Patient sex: M
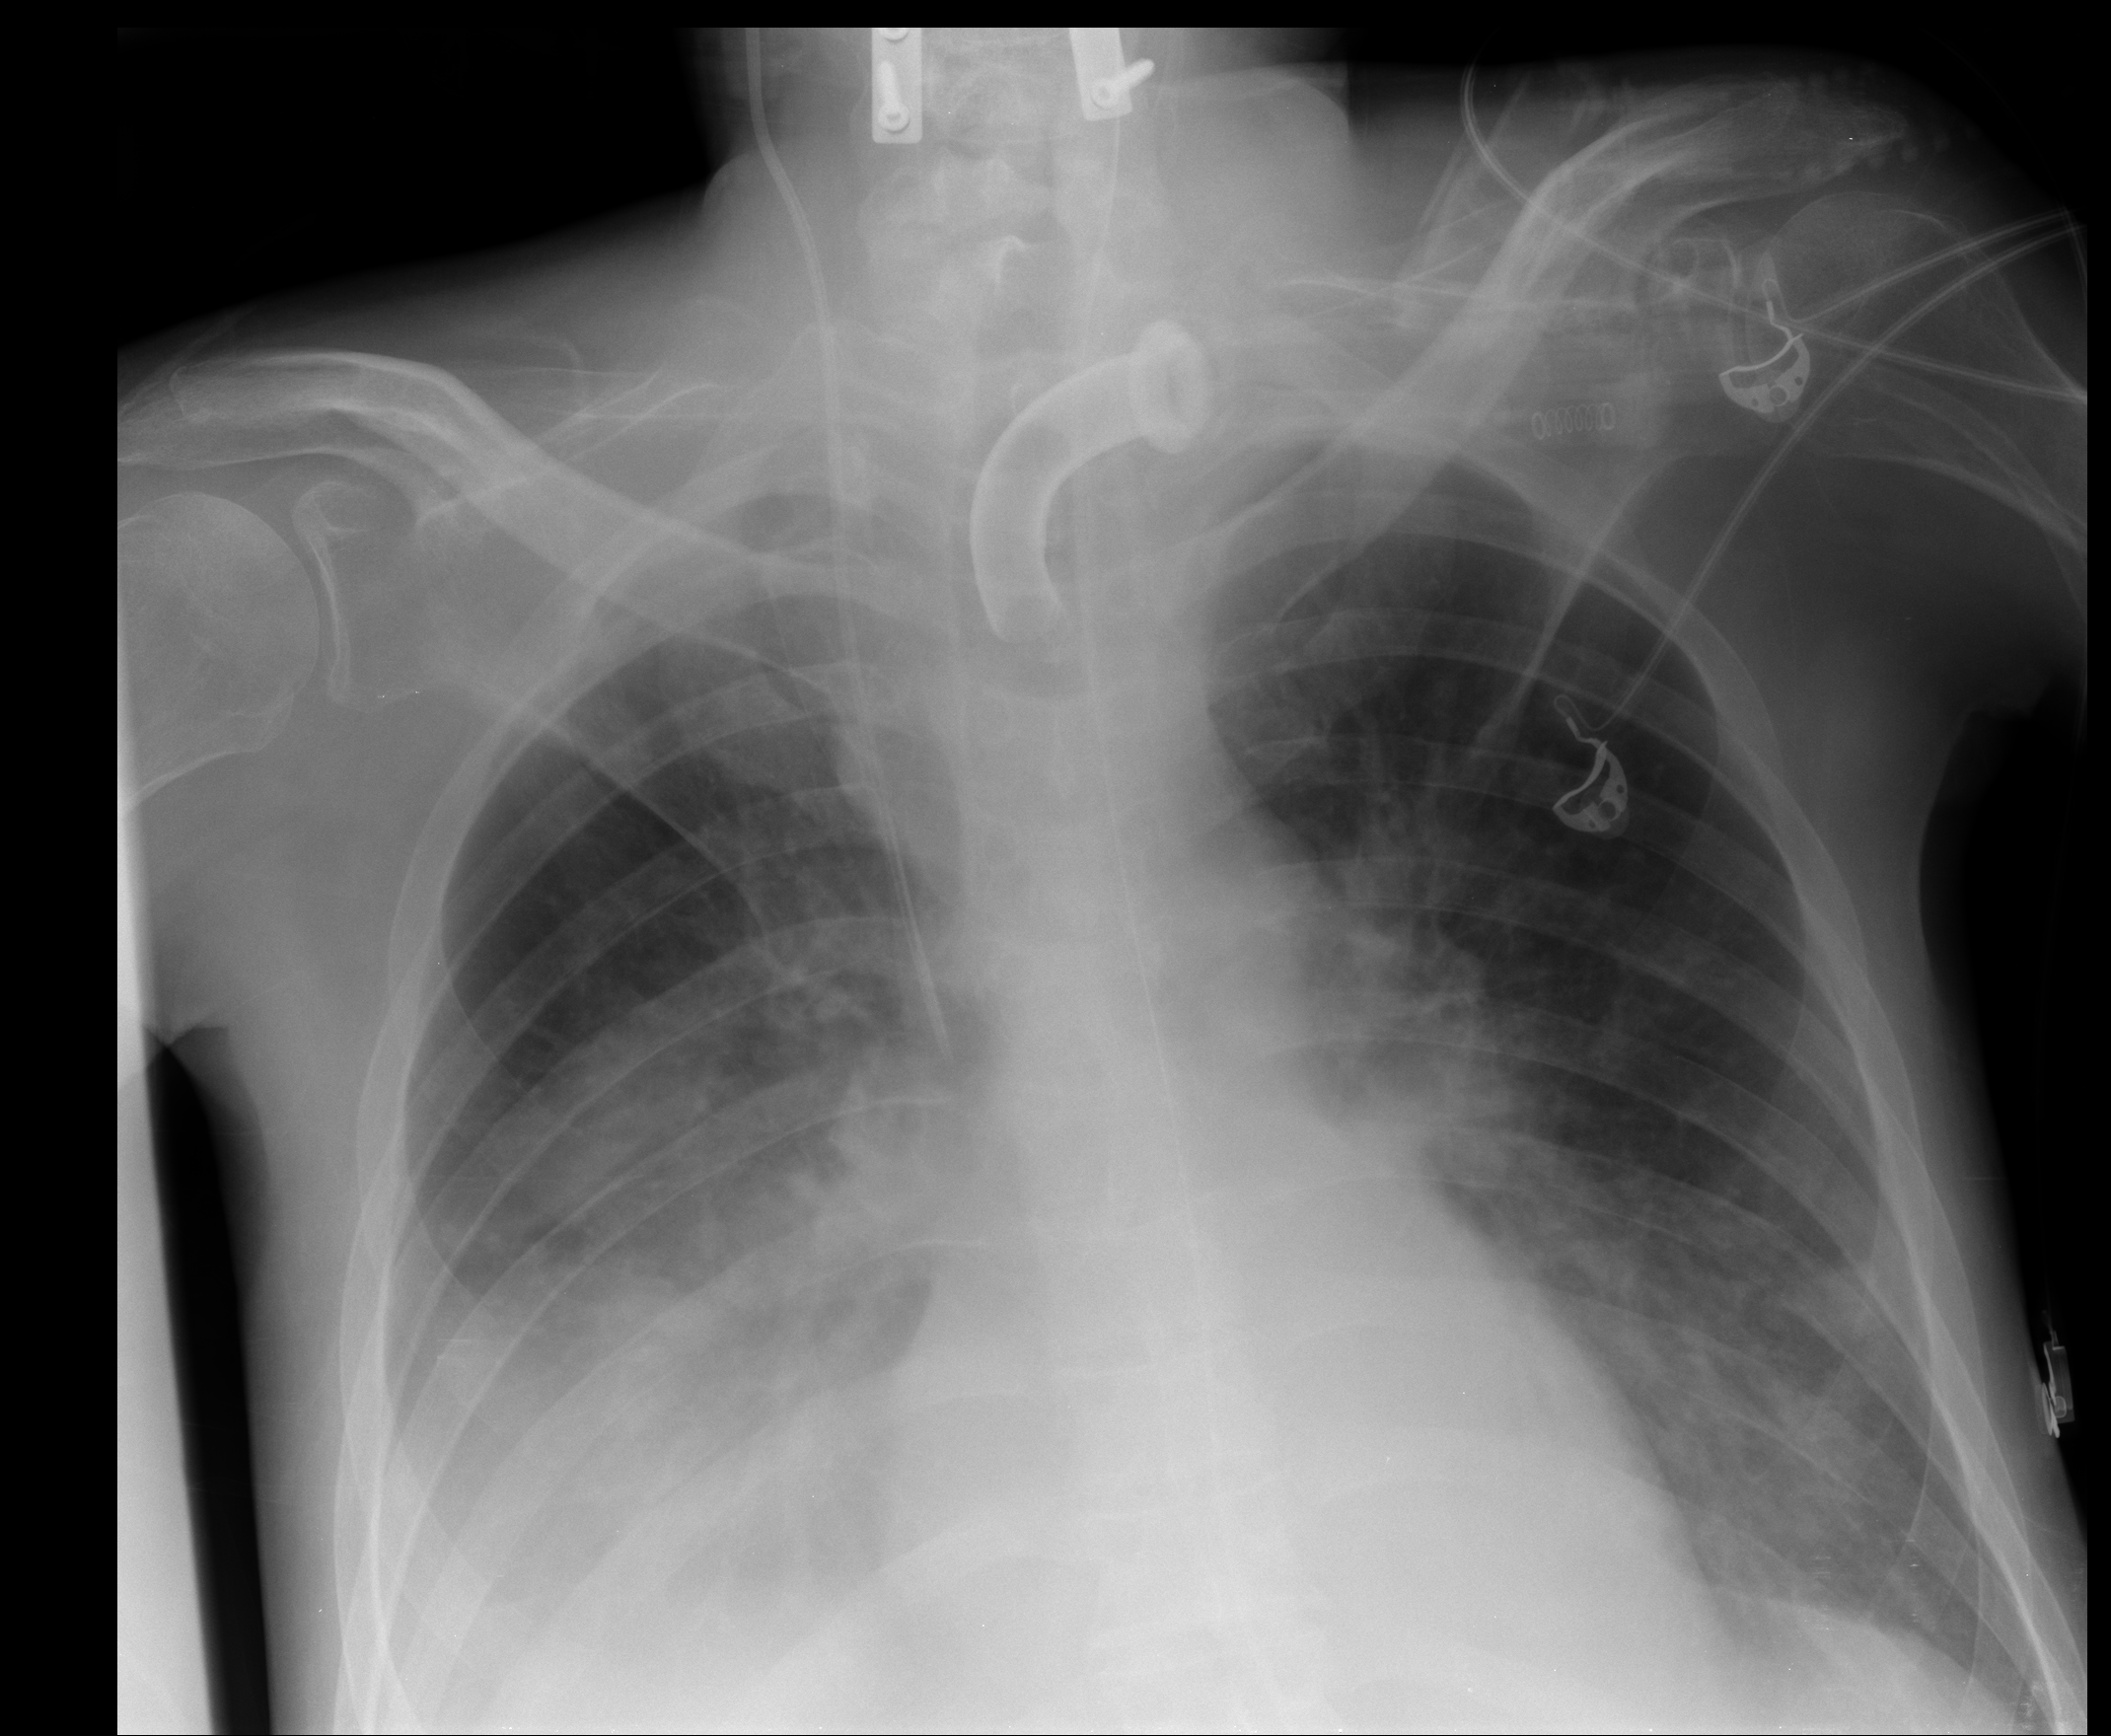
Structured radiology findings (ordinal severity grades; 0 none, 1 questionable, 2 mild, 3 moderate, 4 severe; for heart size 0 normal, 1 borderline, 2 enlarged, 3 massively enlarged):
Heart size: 2
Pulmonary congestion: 2
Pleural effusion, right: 3
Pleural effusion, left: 2
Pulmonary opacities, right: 2
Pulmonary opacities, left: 0
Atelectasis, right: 2
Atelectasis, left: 0